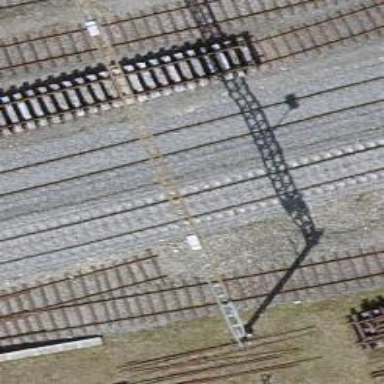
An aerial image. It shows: Railway yard in service.